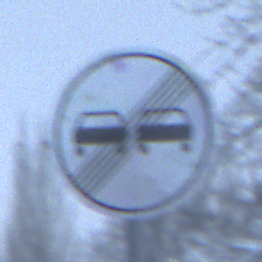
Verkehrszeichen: EndeUeberholverbot
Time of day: Midday
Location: Outdoor (Nature)
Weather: Overcast
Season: Winter
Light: Natural